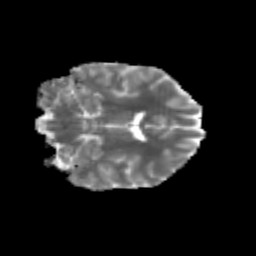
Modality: MD
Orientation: coronal
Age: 24
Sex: female
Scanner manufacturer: siemens
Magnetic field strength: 3 T
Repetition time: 3.5 s
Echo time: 0.125 s